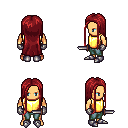
a pixel art fantasy rpg character, male body template, human, tanned skin, gold chest armor, teal pants, brunette extra-long hairstyle, metal gloves, metal boots, dagger, four views (front, back, left, right), 2x2 character sprite sheet, small pixel art, hard edges, no anti-aliasing